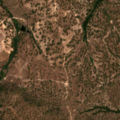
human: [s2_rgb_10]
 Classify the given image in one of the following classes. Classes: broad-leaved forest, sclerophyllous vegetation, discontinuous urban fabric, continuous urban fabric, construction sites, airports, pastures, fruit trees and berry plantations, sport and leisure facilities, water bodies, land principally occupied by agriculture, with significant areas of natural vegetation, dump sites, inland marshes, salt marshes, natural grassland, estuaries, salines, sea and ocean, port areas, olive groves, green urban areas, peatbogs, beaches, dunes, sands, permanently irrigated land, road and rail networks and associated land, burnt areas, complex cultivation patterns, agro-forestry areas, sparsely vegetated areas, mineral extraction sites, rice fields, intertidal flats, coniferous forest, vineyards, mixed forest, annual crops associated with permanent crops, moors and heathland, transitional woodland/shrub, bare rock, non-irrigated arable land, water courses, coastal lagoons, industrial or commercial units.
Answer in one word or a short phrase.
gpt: agro-forestry areas, broad-leaved forest